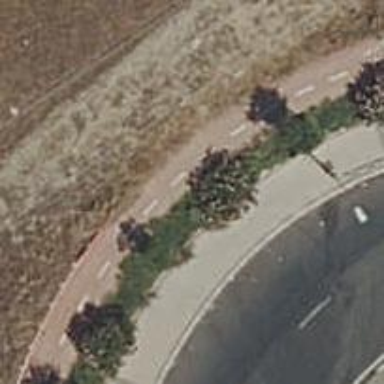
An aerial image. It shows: Cycleway.